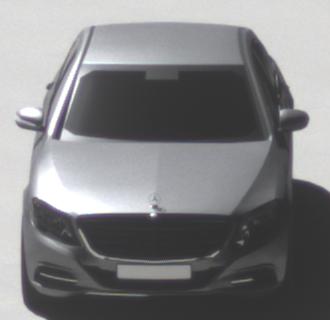
Make: Mercedes-Benz
Model: S 400 HYBRID
Detailed model: S-Class (222) Limousine
Model produced from: 2013/05
Model produced until: 2015/04
Doors: 4
Color: gray
Road condition: dry road
Daytime: midday
Contrast: high contrast